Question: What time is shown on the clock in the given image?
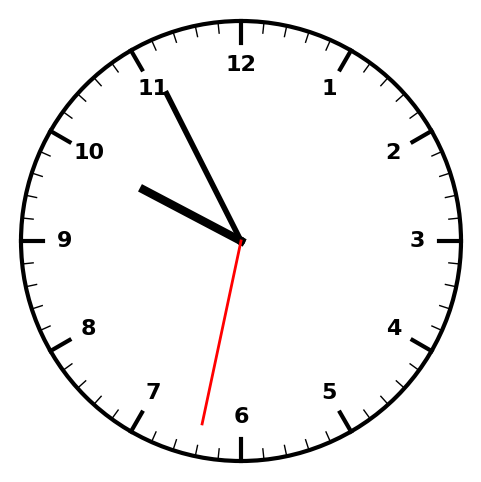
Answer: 09:55:32